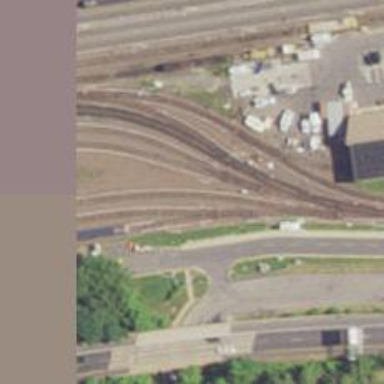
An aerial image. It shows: Electrified rail passing through service yard.